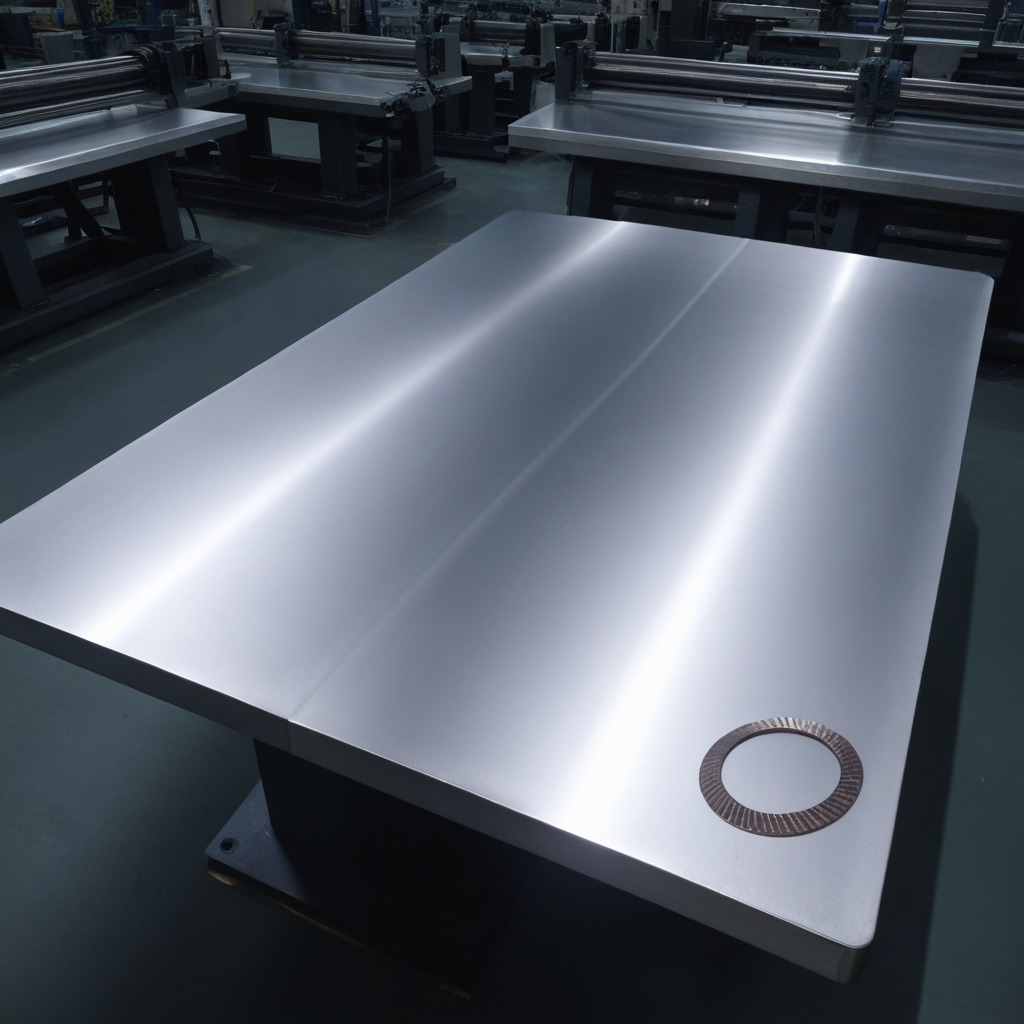
A flat metal washer is lying on the tabletop.